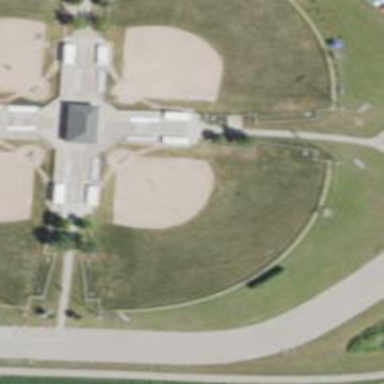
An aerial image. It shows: Softball pitch for leisure and sport activities.